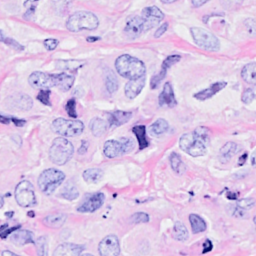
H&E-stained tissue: Breast